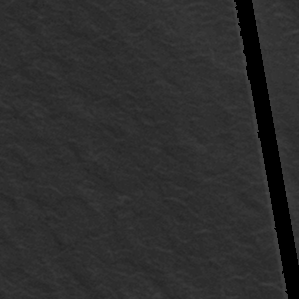
Label: frost